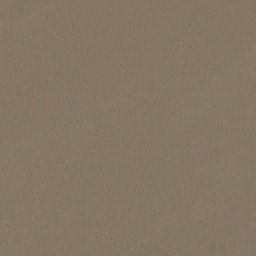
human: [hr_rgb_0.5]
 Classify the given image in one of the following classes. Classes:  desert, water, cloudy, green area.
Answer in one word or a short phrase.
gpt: cloudy